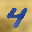
Label: 4